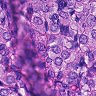
Metastatic tissue present: yes